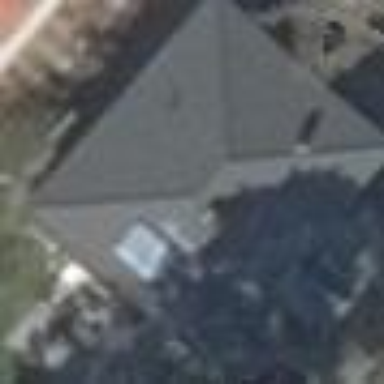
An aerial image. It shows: Detached building with pyramidal roof shape.